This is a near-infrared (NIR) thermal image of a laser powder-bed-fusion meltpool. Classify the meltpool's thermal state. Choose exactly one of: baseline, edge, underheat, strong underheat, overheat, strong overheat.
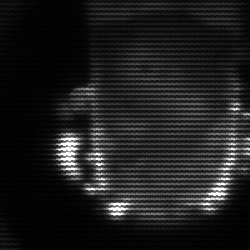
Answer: baseline